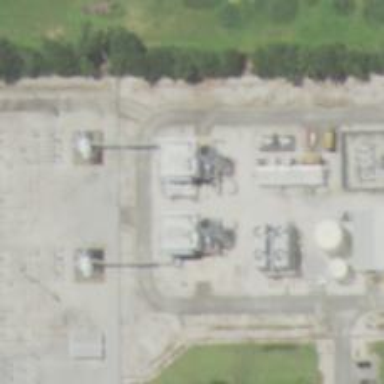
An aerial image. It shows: Gas turbine generator.